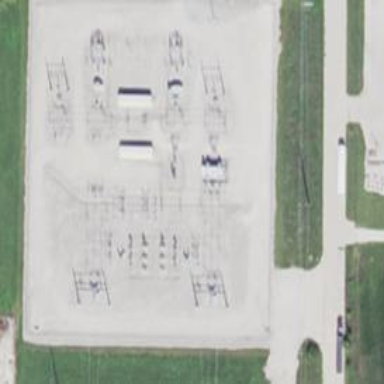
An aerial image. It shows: Switch used for power control.